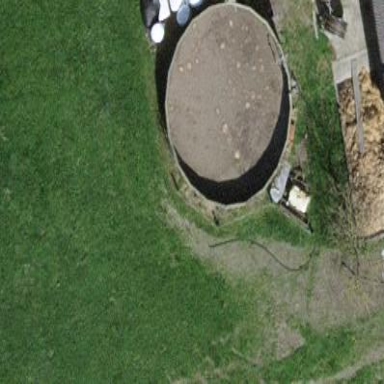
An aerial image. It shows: Storage tank with man-made structure.